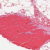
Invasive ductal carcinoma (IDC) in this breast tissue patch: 0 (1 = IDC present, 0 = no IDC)